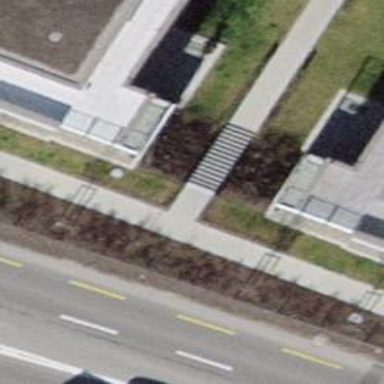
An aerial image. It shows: Path made of paving stones.